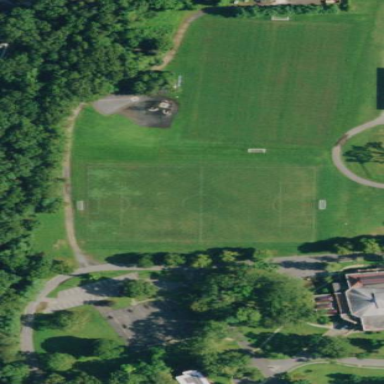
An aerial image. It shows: Recreation ground.